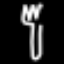
Label: fork